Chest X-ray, AP view. Patient: 29 years old, sex F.
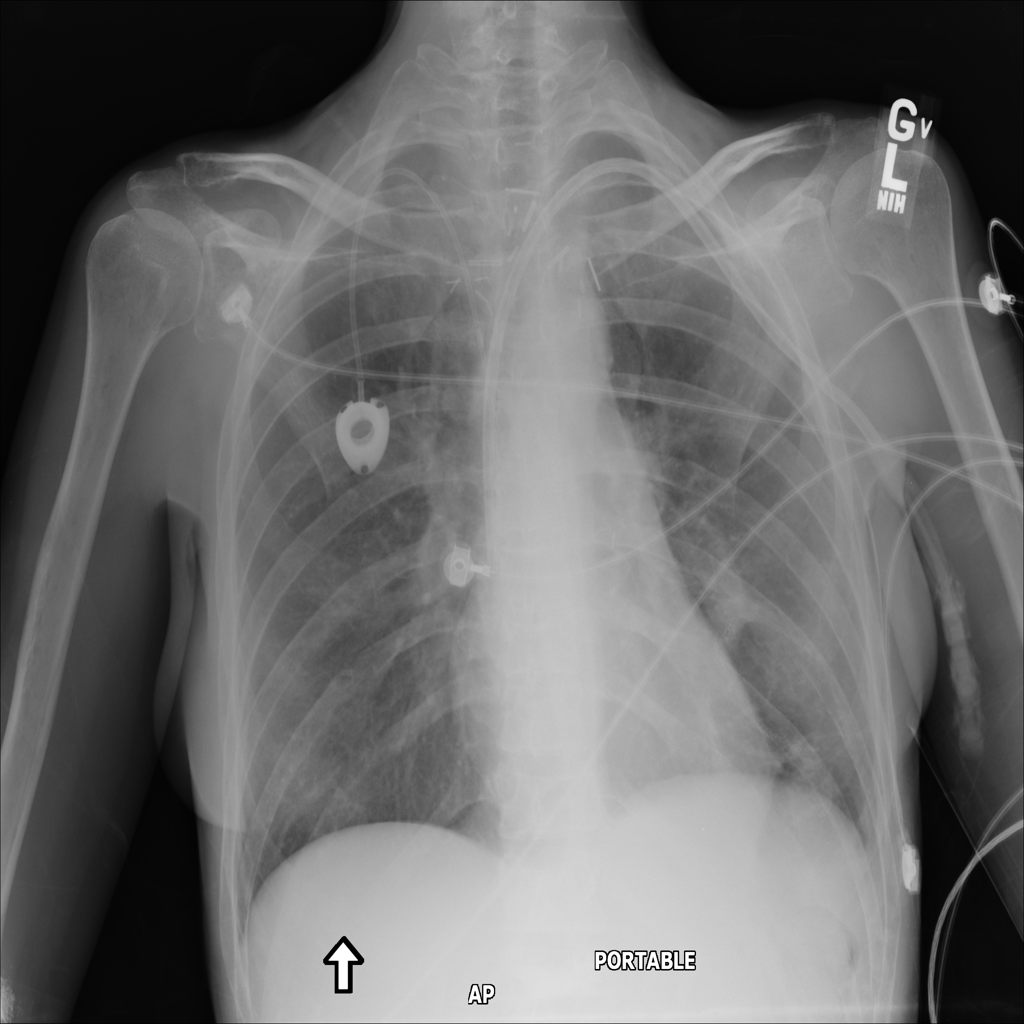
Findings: No Finding